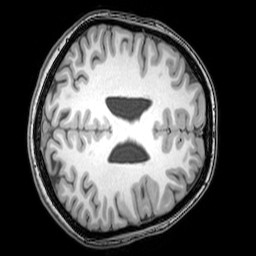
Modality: T1w
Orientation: axial
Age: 22
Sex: female
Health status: healthy
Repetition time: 0.081 s
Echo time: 0.037 s